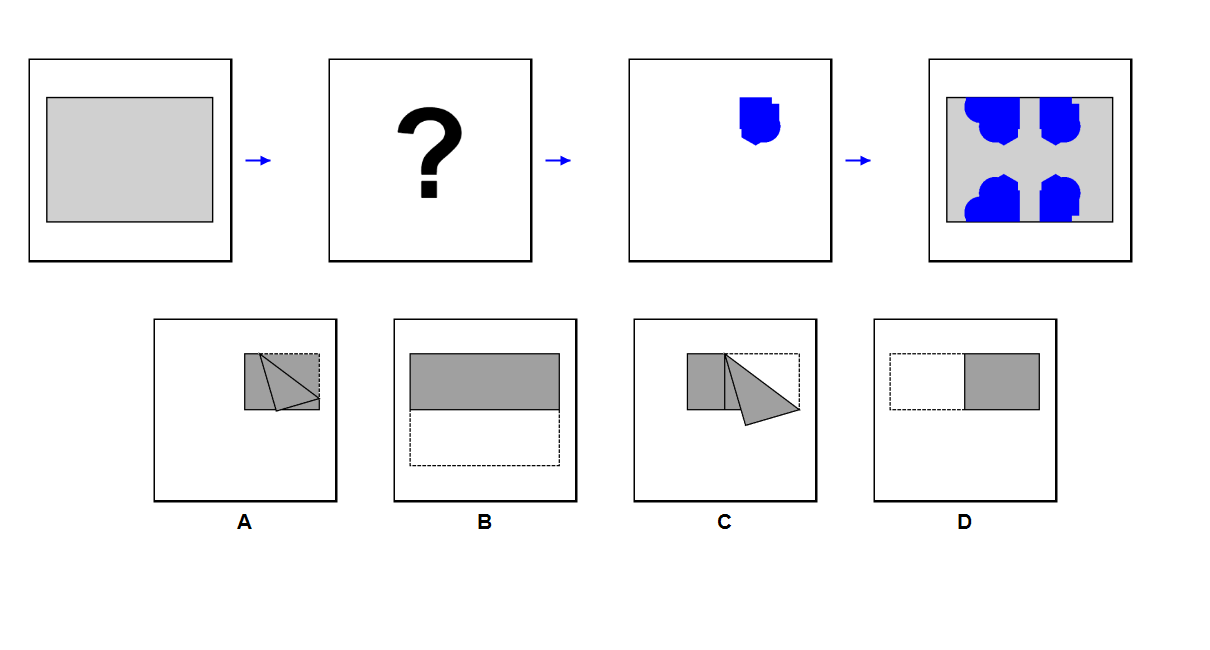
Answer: C